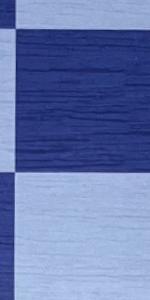
Label: Empty